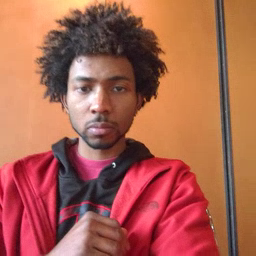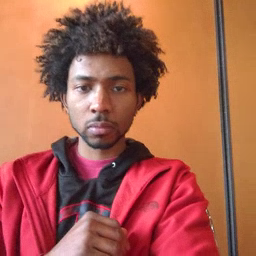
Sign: finish